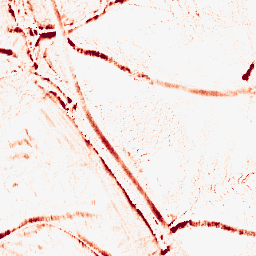
Category: morphological
Decomposition family: morphological_ellipse
Decomposition parameters: operation: opening
width: 10
height: 5
Upsampling method: sinc_blackman
Upsampling parameters: scale: 8
kernel_size: 16
Upsampling scale: 8